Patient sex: F
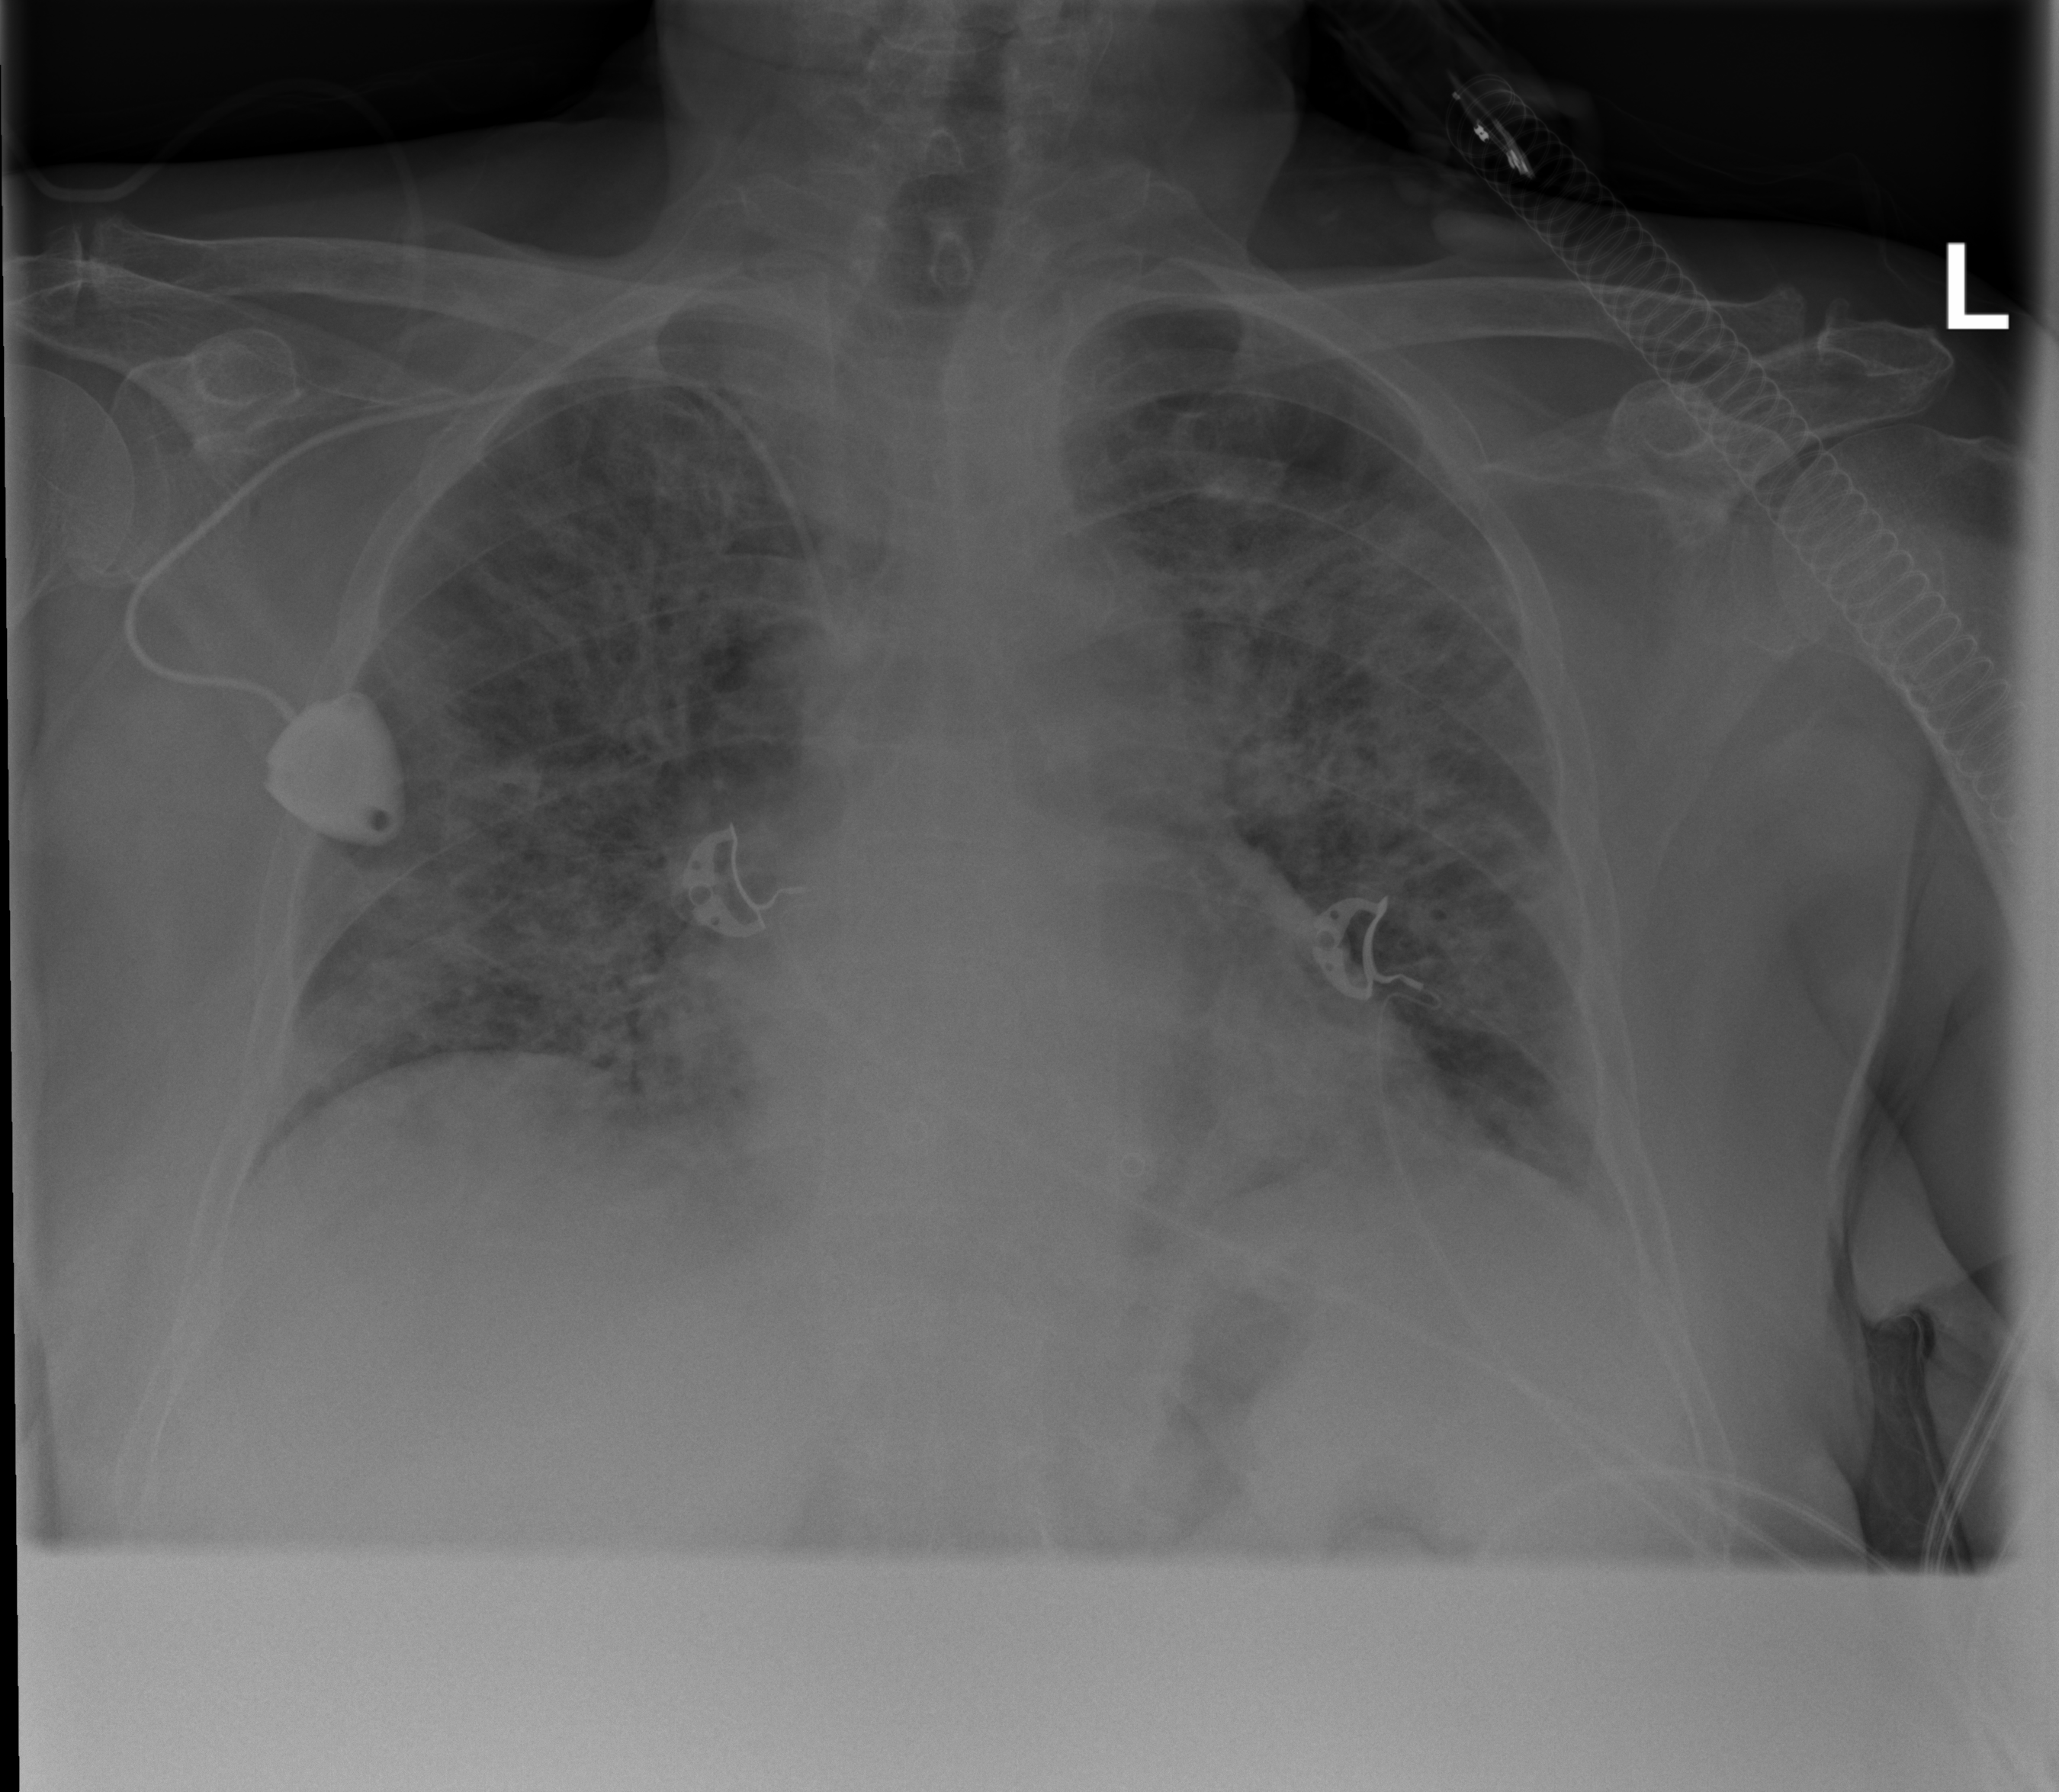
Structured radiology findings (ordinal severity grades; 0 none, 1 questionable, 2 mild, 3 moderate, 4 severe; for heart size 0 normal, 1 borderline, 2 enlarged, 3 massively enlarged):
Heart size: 0
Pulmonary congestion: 0
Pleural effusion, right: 0
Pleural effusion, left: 0
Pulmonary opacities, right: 3
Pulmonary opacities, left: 3
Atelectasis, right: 1
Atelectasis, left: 1